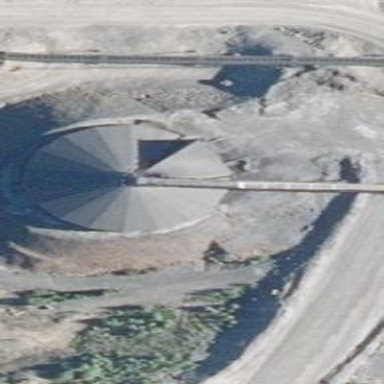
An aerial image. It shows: Building that serves as silo.